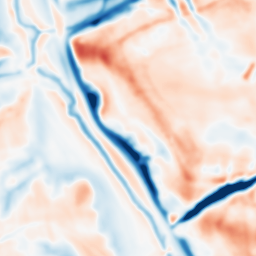
Category: multiscale
Decomposition family: dog
Decomposition parameters: sigma_low: 2
sigma_high: 10
Upsampling method: quintic
Upsampling parameters: scale: 4
Upsampling scale: 4